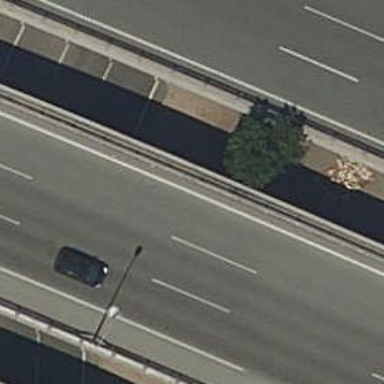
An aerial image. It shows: Kerb barrier.